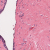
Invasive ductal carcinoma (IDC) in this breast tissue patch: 0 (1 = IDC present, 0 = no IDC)